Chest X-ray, AP view. Patient: 21 years old, sex M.
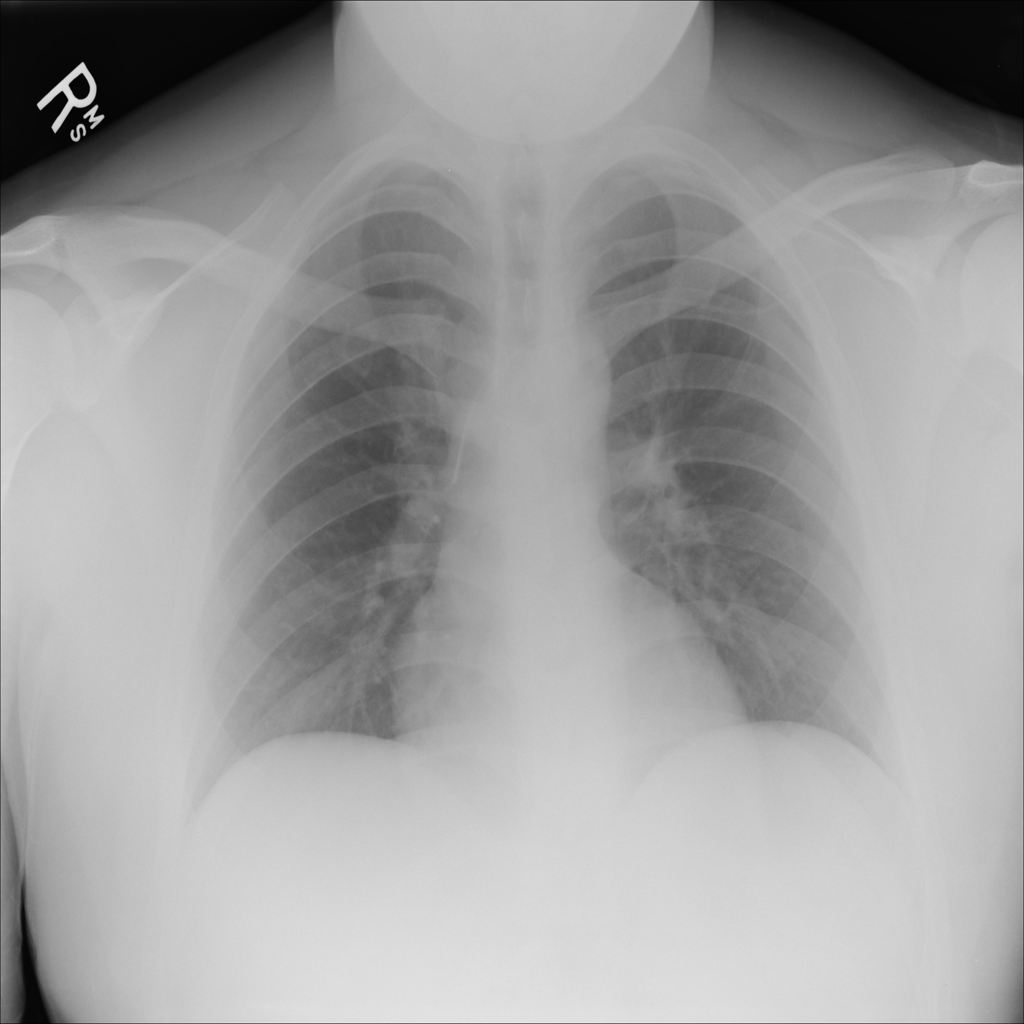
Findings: No Finding